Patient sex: M
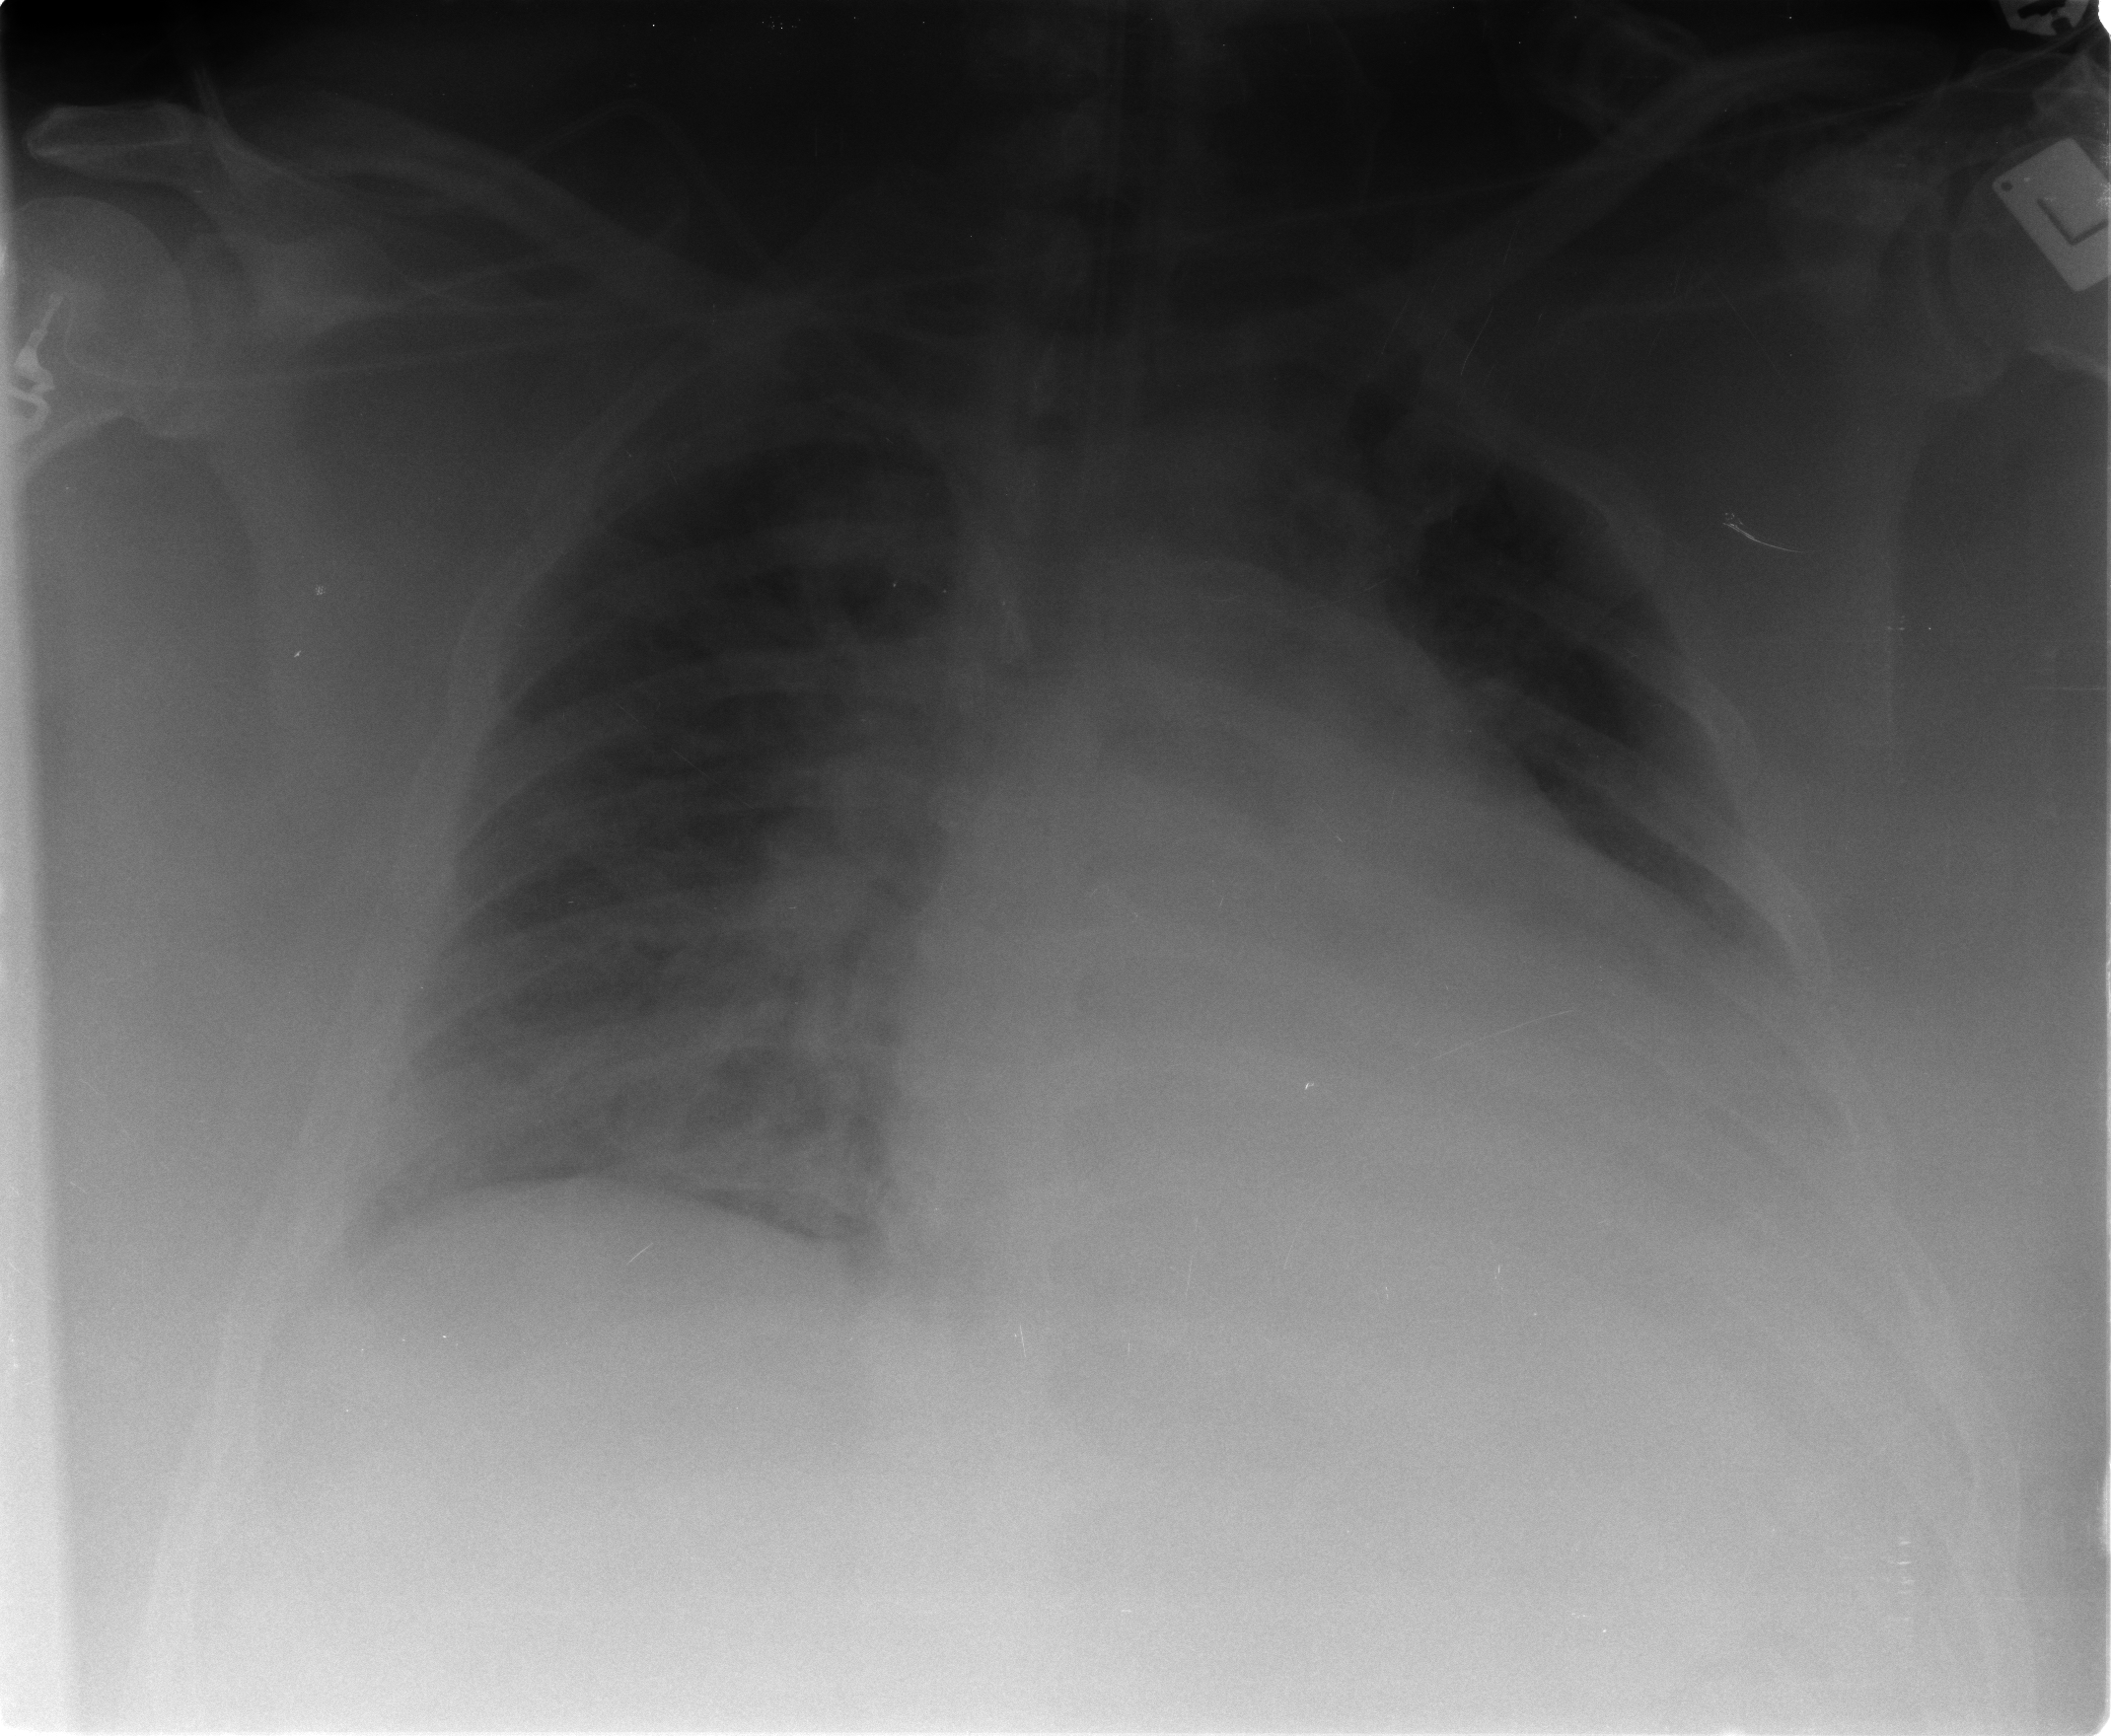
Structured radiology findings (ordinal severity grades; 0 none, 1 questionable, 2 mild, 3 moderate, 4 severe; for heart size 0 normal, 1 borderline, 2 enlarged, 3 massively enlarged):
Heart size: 3
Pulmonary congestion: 3
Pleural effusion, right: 0
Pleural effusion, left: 0
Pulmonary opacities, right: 2
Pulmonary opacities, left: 0
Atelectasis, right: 2
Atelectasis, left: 0